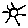
Label: sun